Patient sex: M
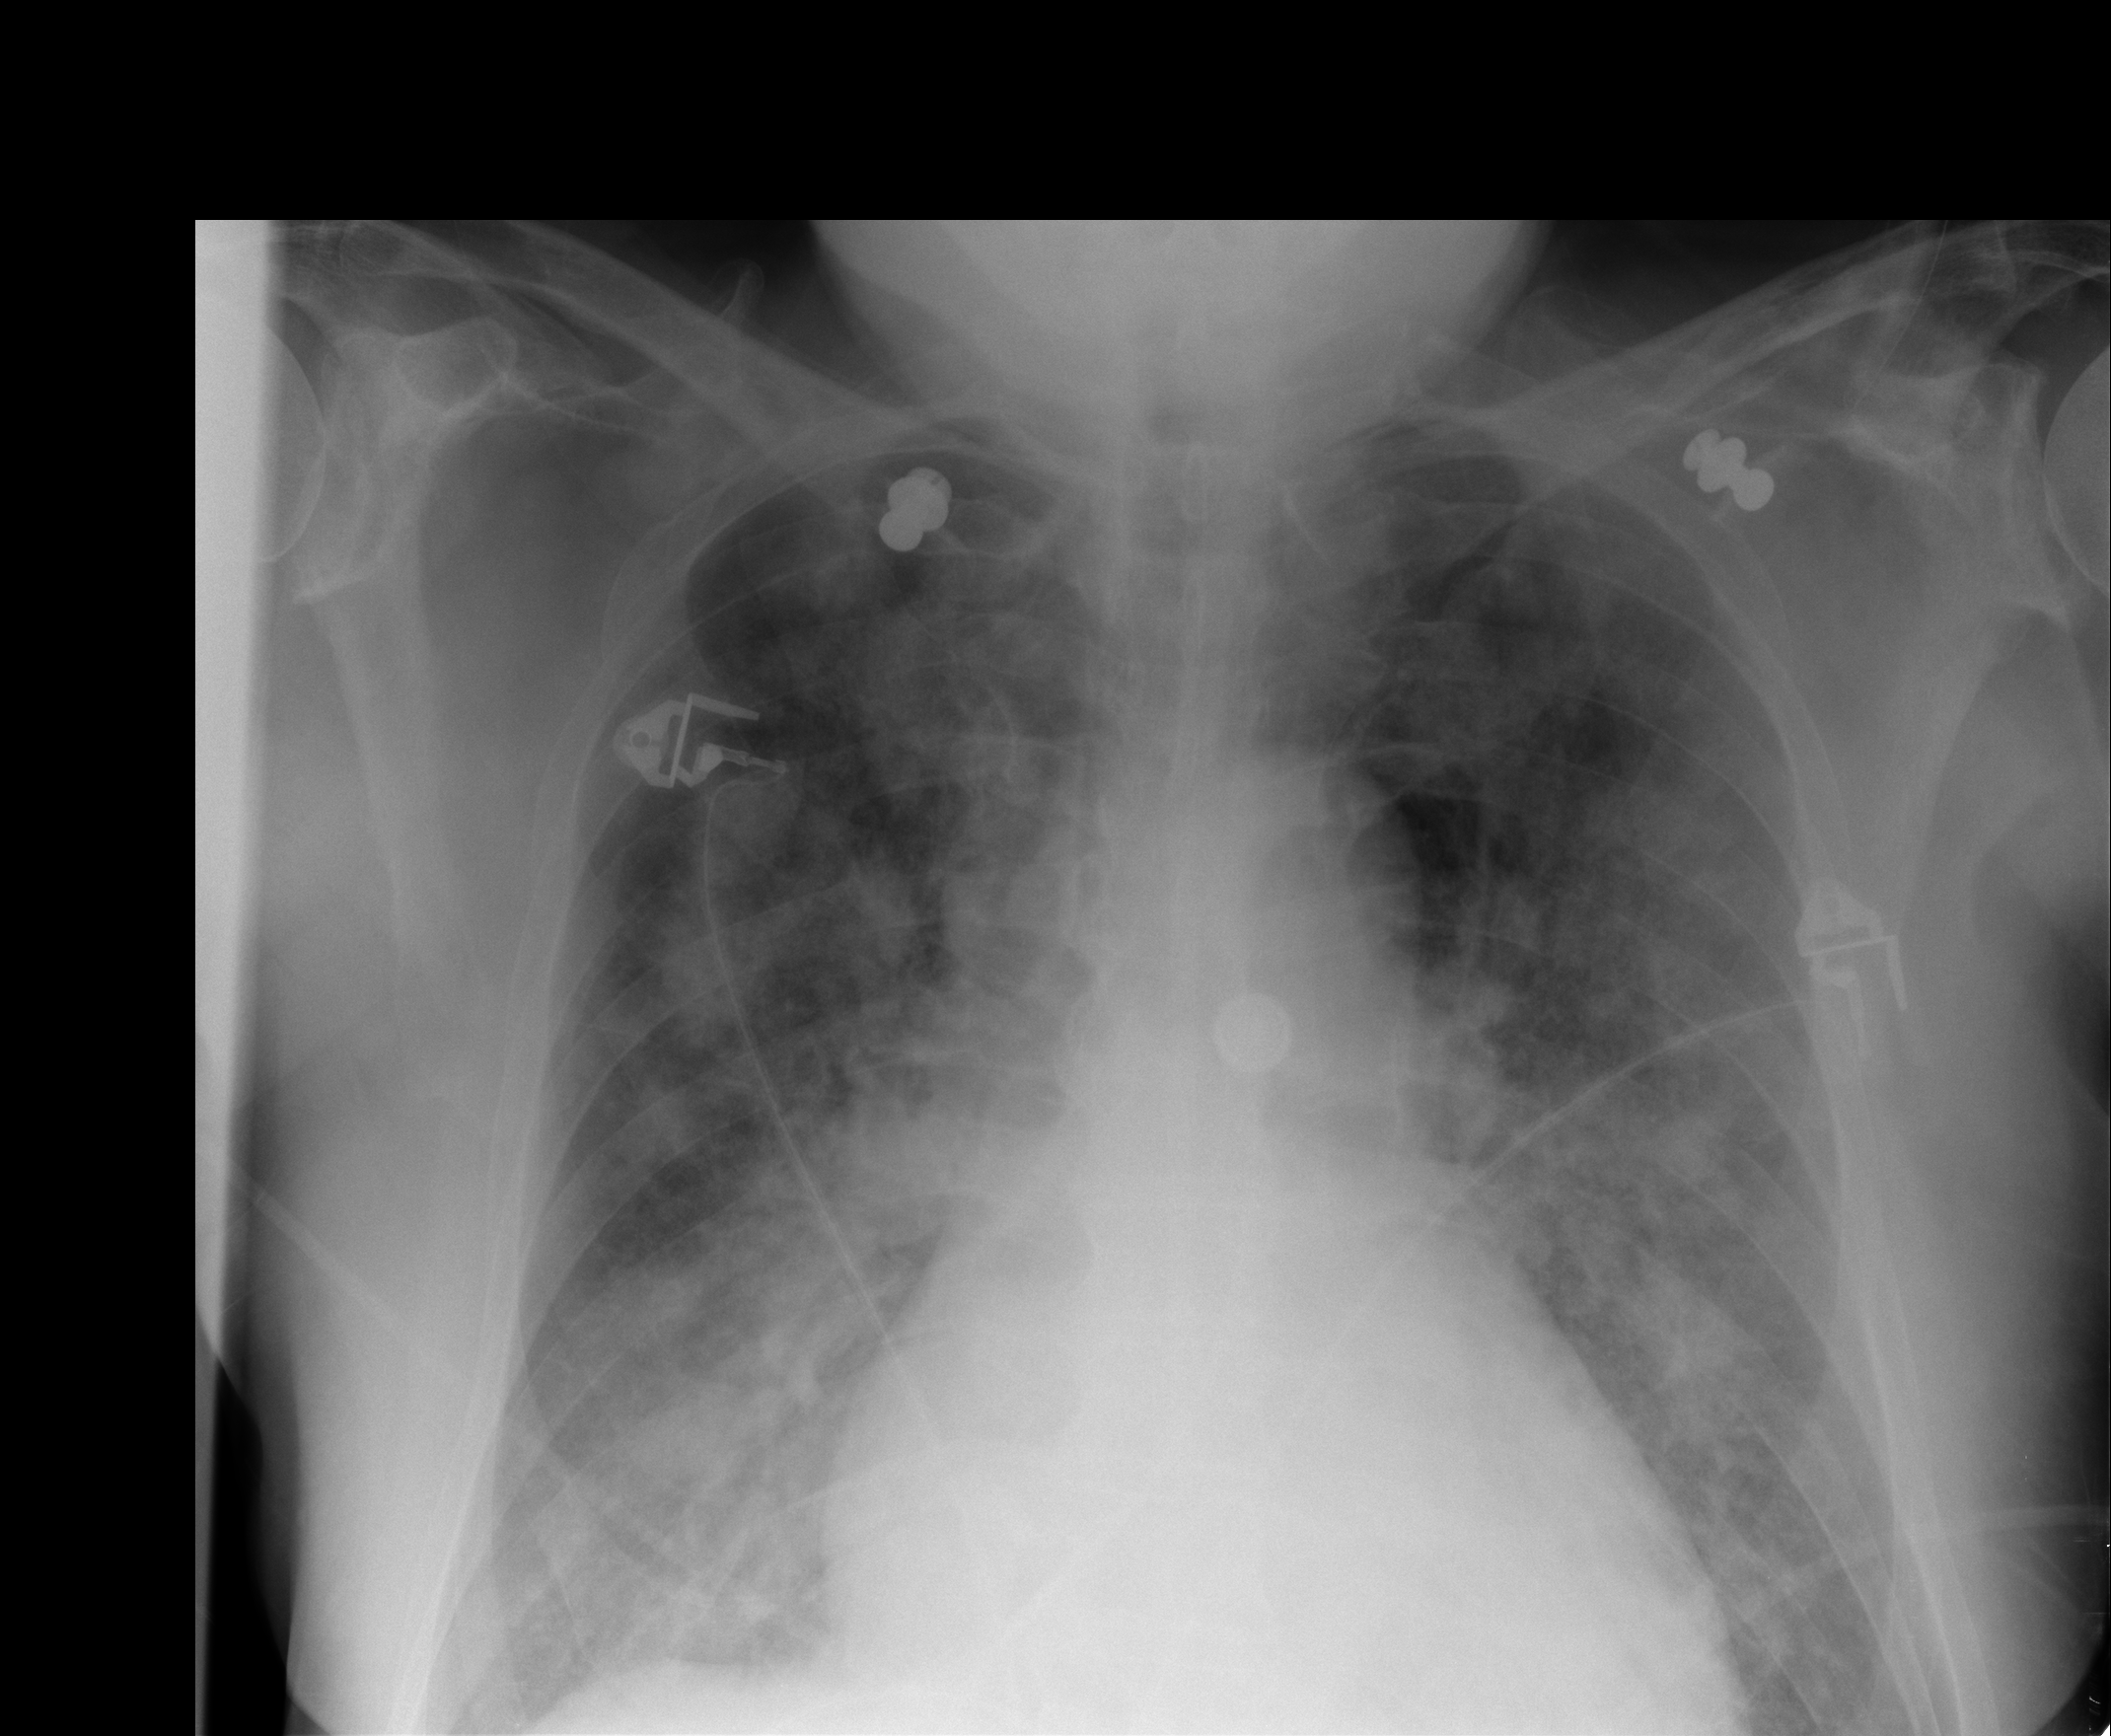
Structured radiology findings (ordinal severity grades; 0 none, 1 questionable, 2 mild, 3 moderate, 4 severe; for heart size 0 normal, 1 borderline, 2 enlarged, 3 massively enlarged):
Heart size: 2
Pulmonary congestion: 3
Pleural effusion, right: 2
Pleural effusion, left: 0
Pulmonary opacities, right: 3
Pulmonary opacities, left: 3
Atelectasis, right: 0
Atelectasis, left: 0